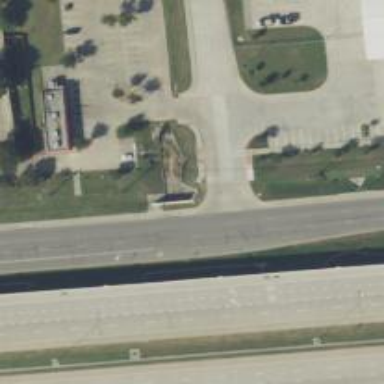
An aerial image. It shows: Secondary road with frontage road alongside.